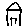
Label: house